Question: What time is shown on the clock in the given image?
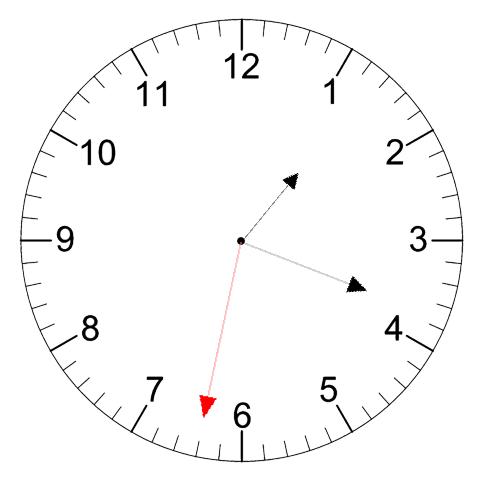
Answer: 01:18:32